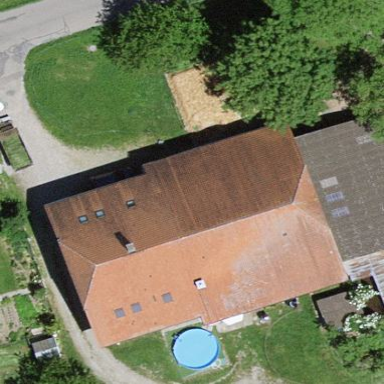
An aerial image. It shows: Farm building.